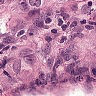
Metastatic tissue present: yes